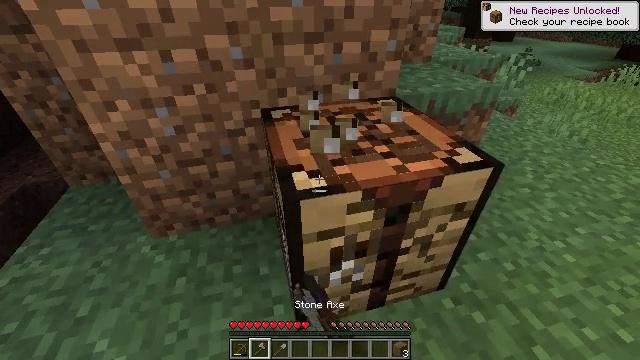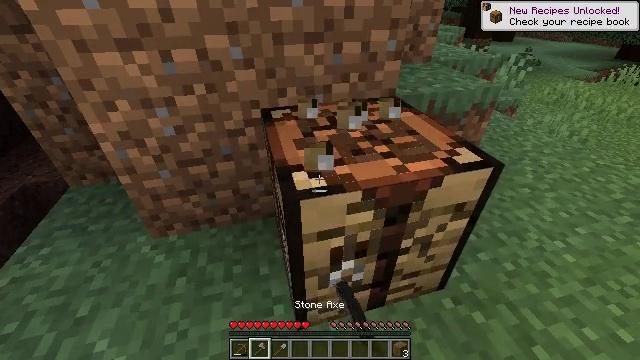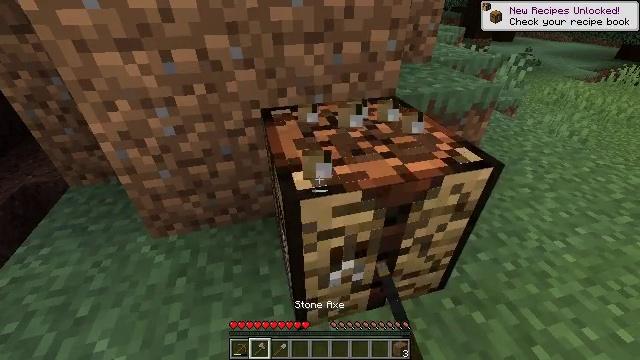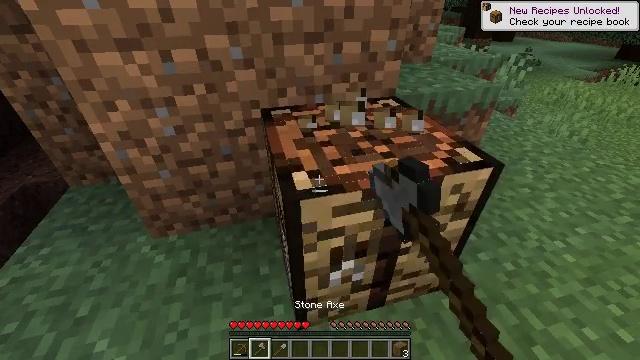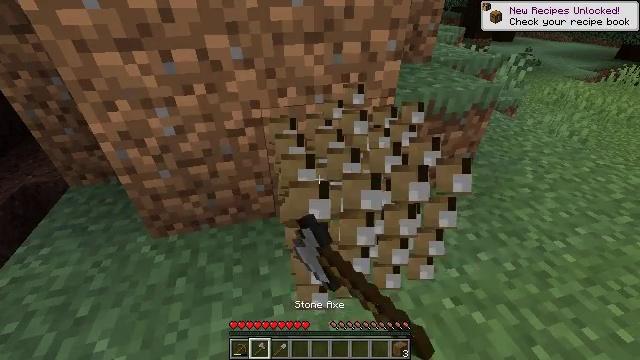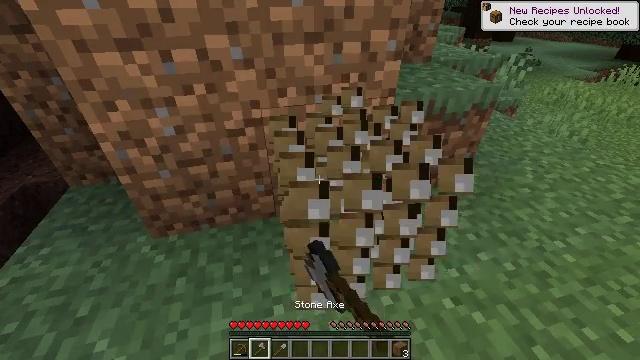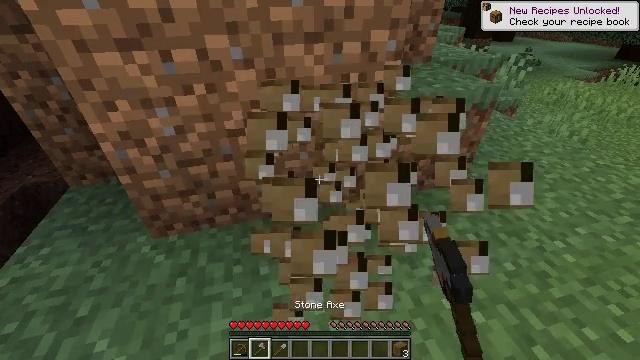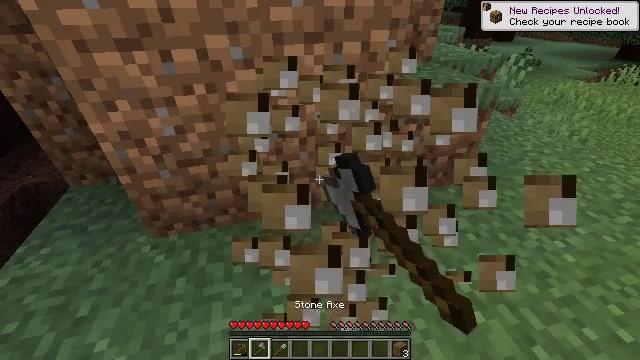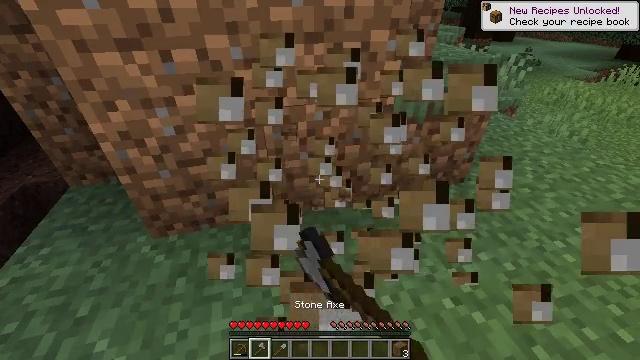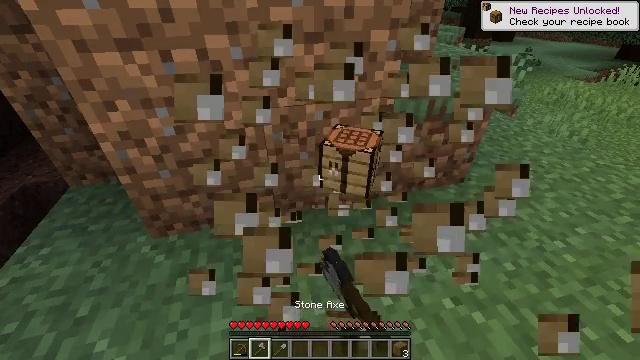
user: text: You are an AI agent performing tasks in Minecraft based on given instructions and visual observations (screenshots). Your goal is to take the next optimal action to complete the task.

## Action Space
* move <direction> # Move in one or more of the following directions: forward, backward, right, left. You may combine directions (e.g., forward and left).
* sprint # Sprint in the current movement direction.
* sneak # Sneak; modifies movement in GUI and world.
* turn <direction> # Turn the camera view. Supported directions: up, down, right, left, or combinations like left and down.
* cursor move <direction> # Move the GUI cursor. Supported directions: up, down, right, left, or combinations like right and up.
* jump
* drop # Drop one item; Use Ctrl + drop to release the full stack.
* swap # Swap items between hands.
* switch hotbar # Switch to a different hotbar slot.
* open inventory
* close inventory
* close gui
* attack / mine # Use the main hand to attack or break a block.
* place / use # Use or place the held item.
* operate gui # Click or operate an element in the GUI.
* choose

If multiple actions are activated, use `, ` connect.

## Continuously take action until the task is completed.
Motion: motion action
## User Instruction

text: Left click on the crafting table
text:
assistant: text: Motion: attack / mine
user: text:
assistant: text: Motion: attack / mine
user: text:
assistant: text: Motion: attack / mine
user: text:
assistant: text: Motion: attack / mine
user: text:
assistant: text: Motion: attack / mine
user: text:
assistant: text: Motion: attack / mine
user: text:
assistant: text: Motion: attack / mine
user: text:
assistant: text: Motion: attack / mine
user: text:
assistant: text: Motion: attack / mine
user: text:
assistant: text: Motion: attack / mine